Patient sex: M
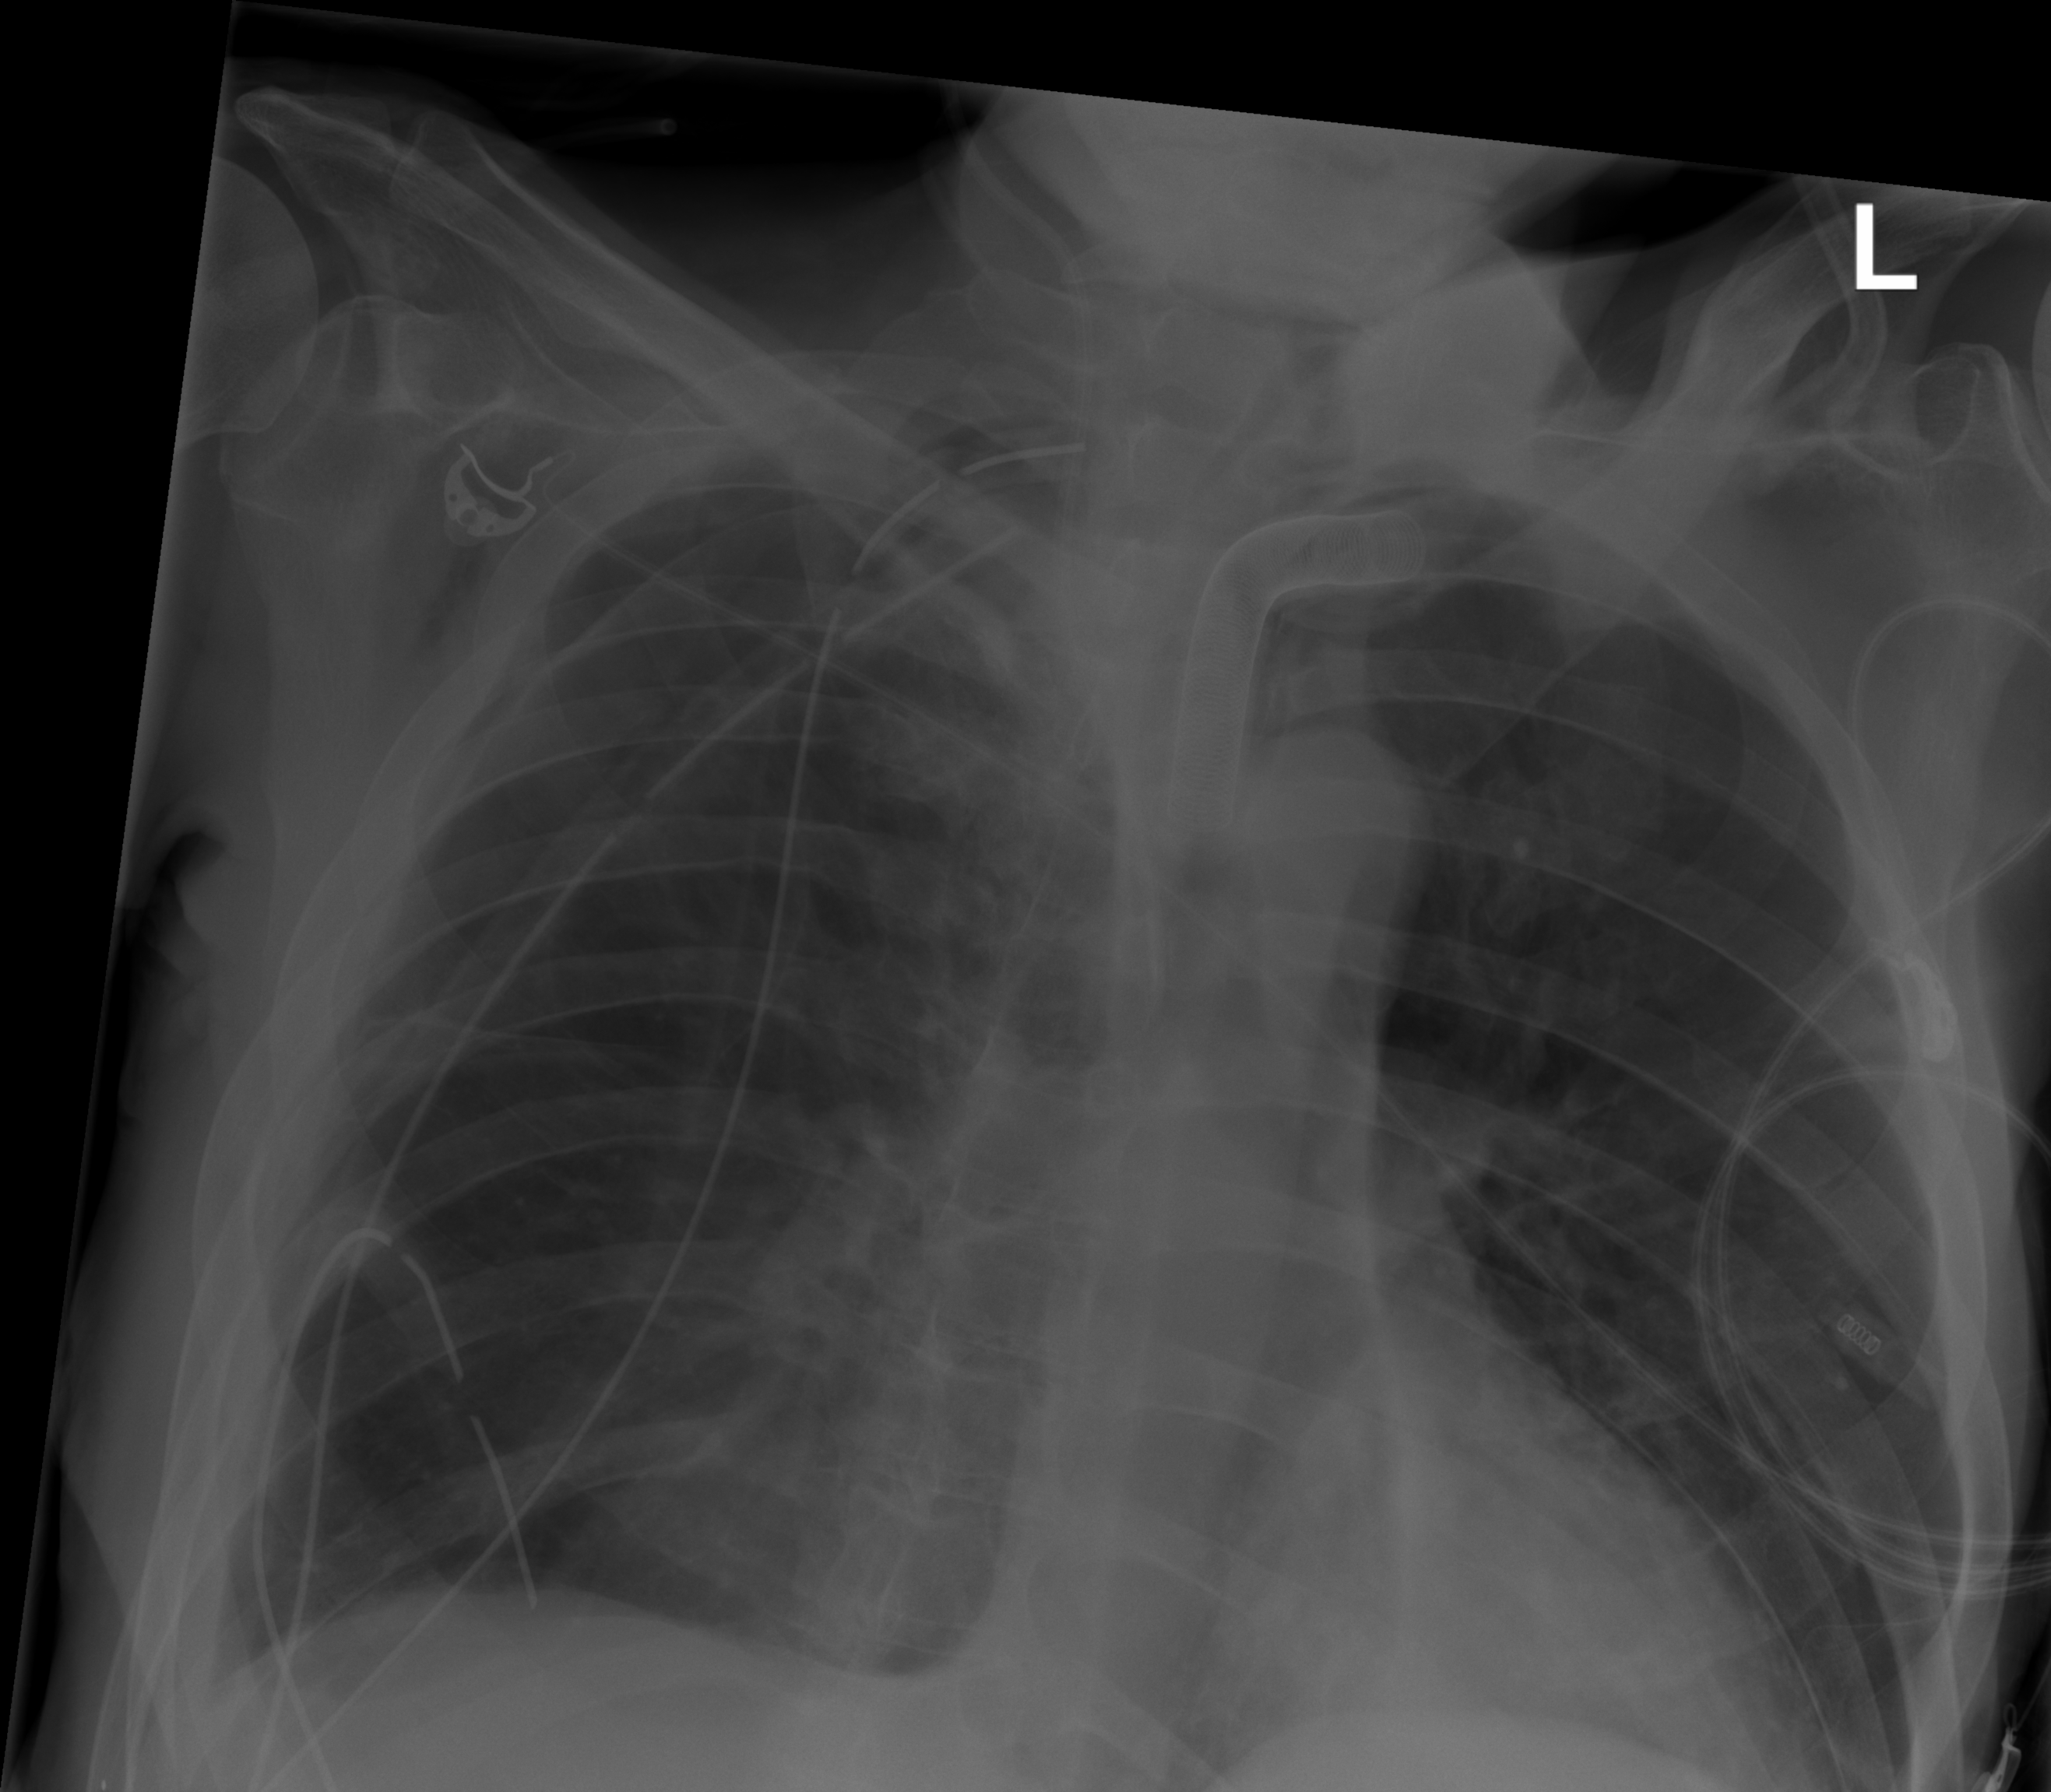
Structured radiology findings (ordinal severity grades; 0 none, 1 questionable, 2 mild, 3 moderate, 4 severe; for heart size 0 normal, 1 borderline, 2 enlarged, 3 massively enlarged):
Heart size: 0
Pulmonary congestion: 0
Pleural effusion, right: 0
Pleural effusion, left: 0
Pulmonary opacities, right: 0
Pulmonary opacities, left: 0
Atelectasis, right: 2
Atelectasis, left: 0